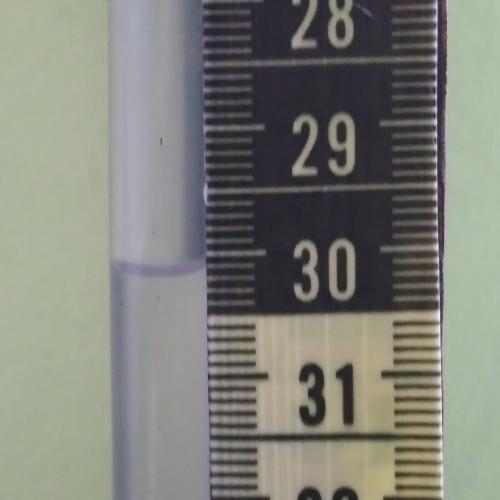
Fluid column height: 30.2 cm